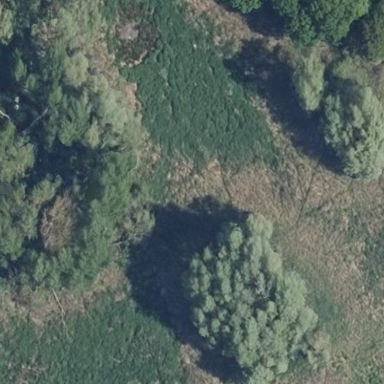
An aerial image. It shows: Bog wetland area.